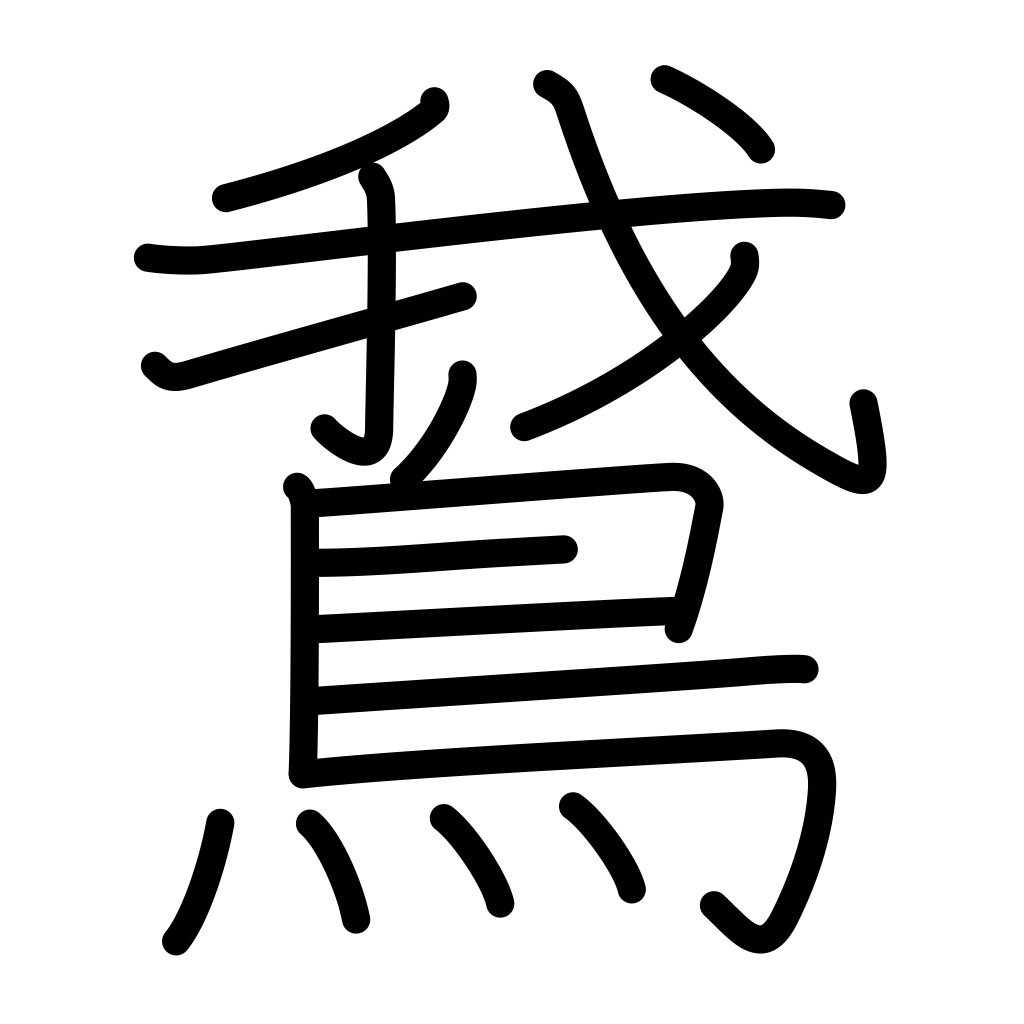
Meaning: goose